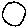
Label: circle